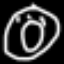
Label: donut